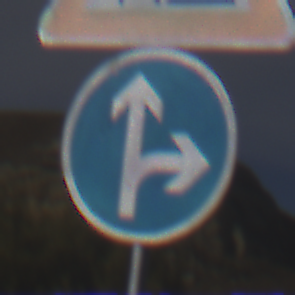
Verkehrszeichen: VorgeschriebeneFahrtrichtungGeradeausOderRechts
Zusatzzeichen oben: Arbeitsstelle
Umgebung: Outdoor, Nature
Tageszeit: MorningAfternoon
Wetter: PartlyCloudy
Licht: Natural
Jahreszeit: NotSpecified
Kontrast: HighContrast